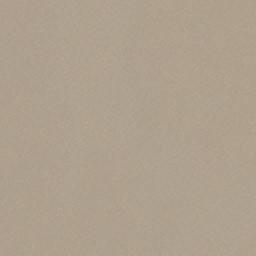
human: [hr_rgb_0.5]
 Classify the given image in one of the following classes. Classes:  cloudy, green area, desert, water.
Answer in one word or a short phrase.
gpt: desert